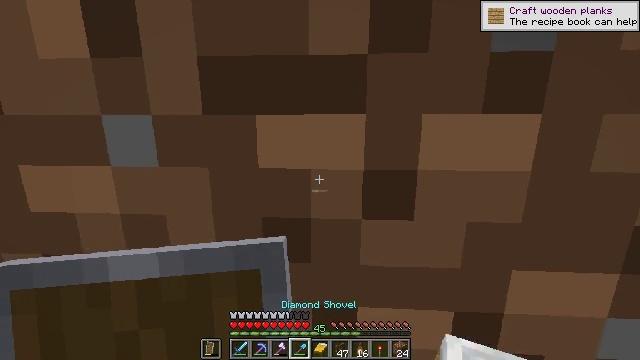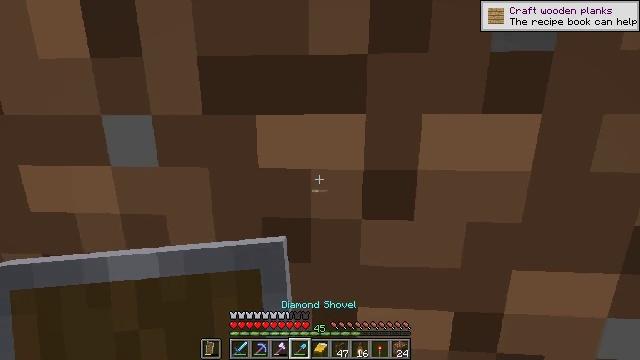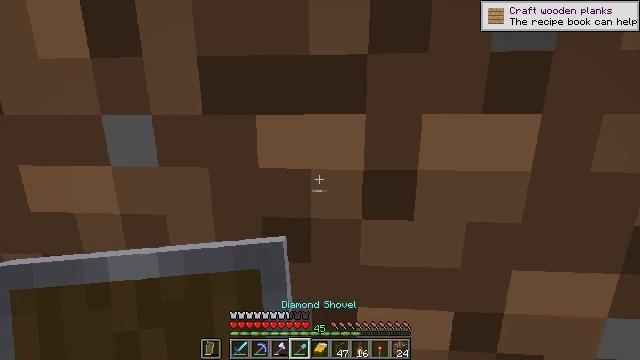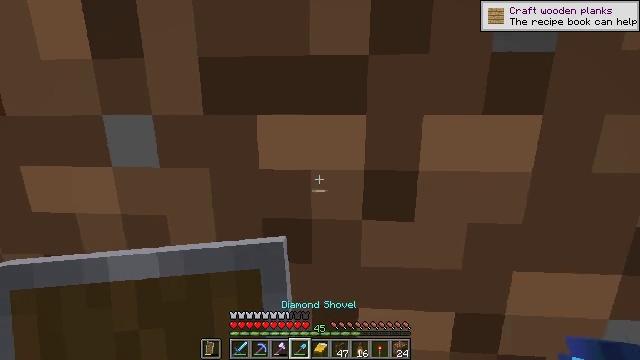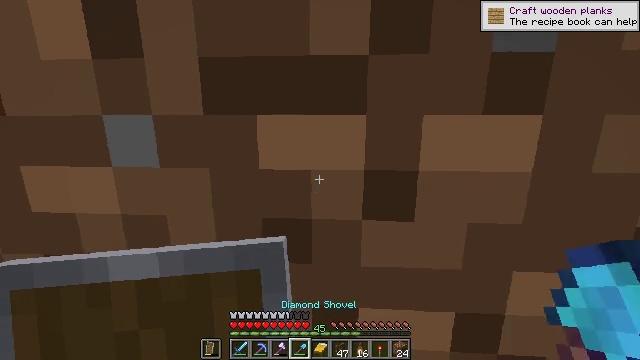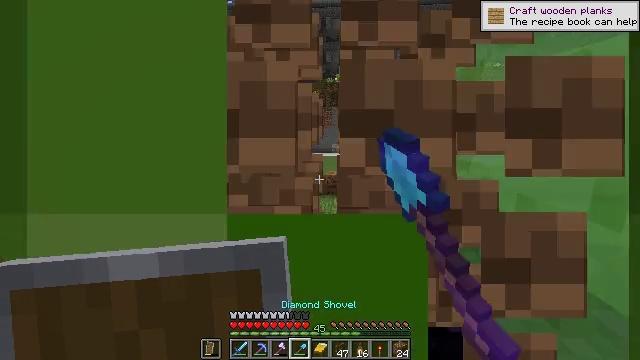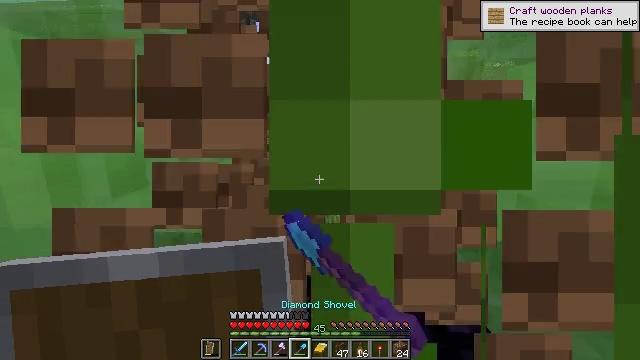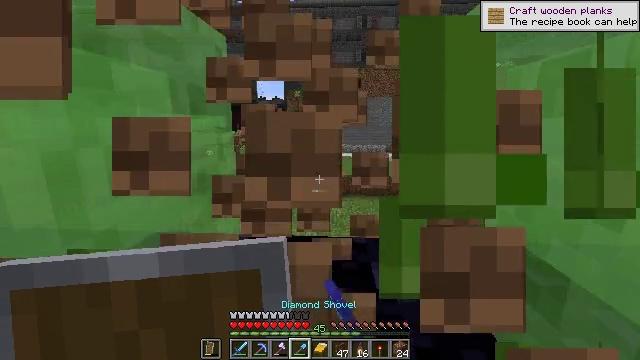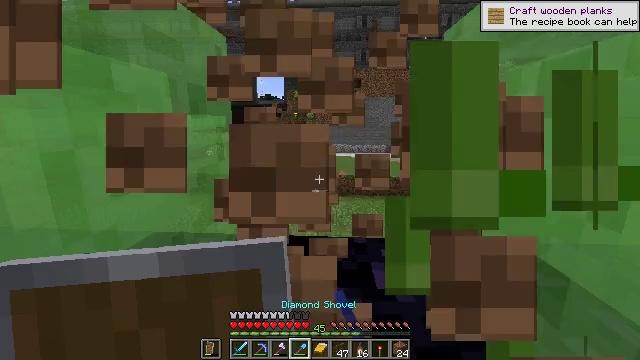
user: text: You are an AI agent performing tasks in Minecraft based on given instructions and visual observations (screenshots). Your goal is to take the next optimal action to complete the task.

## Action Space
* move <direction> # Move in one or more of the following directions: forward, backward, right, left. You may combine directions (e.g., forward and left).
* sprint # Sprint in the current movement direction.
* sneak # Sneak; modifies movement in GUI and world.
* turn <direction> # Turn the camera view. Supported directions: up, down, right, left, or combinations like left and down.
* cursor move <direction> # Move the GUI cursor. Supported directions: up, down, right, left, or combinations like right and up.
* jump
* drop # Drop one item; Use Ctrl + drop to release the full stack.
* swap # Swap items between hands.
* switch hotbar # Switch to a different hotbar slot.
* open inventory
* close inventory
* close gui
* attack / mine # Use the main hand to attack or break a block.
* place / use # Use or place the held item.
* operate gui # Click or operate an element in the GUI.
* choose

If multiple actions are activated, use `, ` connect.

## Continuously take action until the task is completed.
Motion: motion action
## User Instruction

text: Break the sugar cane.
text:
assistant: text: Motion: no_op
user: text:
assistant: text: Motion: no_op
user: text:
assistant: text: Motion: no_op
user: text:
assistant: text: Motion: attack / mine
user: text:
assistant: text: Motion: attack / mine
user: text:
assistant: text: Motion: no_op
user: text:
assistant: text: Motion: no_op
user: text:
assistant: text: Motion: no_op
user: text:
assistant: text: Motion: no_op